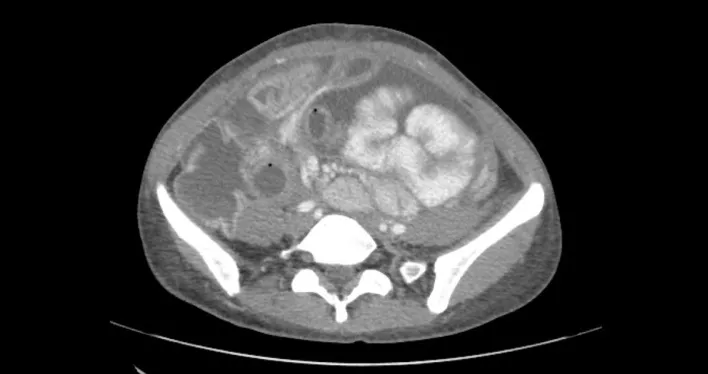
CT from March 1, 2018 shows extensive ascites with small bowel clumped from mesenteric retraction by cancer.
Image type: radiology (ct)